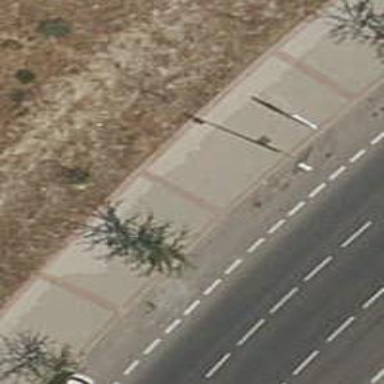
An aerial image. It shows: Sidewalk along the footway.